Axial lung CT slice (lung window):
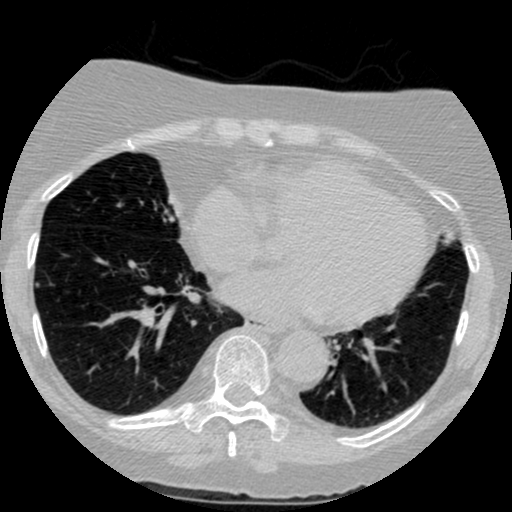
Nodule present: yes
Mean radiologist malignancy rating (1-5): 2